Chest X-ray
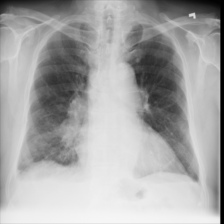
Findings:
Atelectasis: negative
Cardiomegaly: positive
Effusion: positive
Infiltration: negative
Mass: negative
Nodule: positive
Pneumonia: negative
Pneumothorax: negative
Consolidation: negative
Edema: negative
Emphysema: negative
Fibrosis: negative
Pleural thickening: negative
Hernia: negative